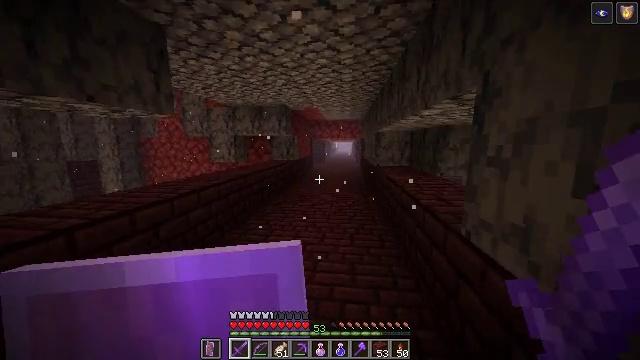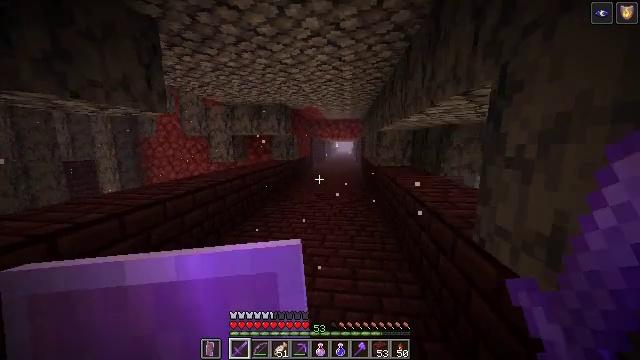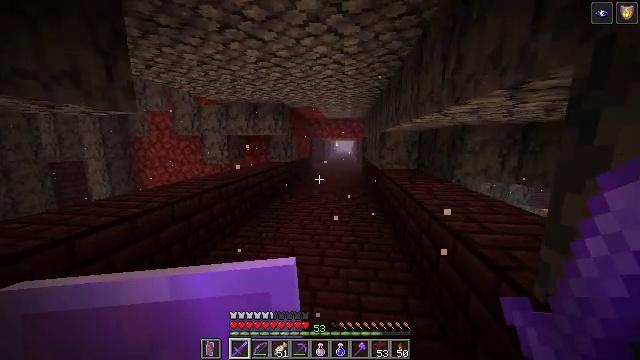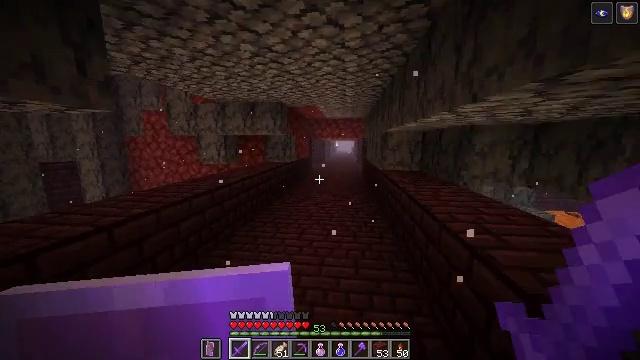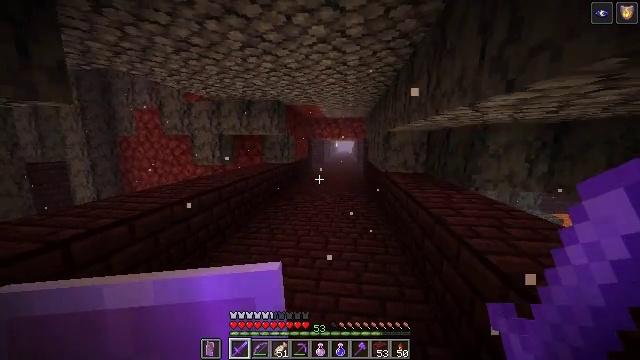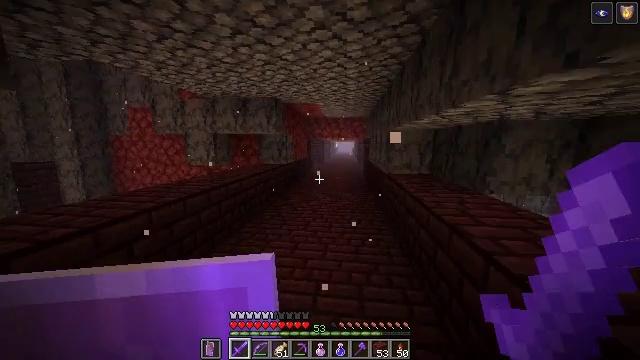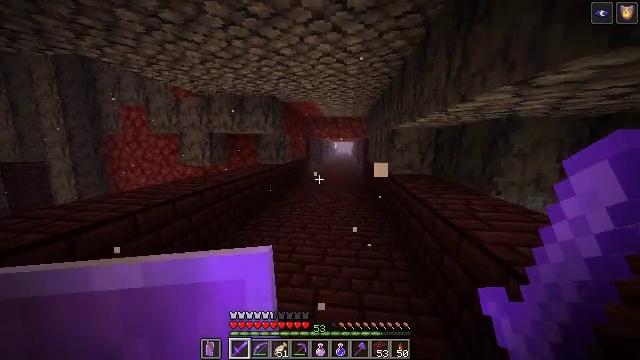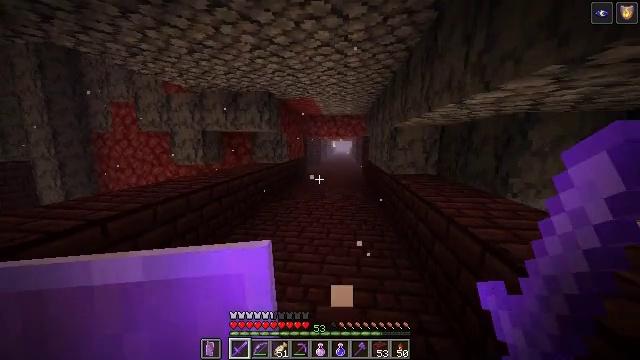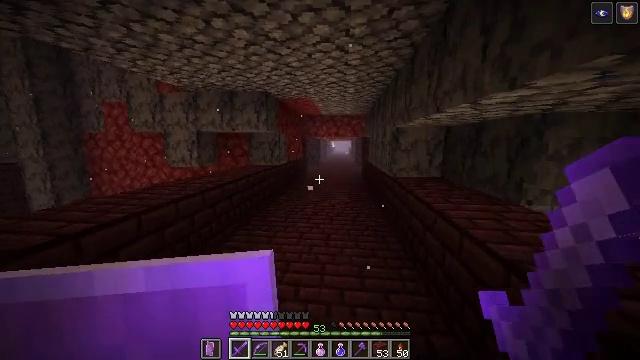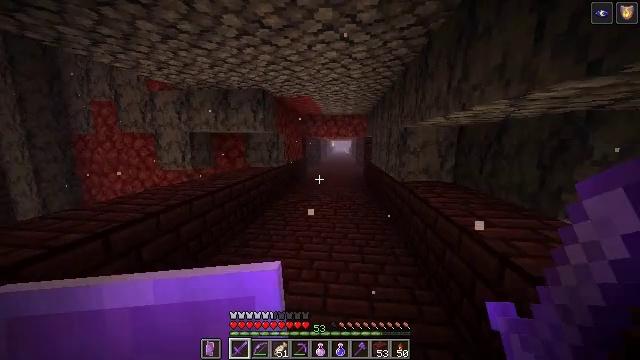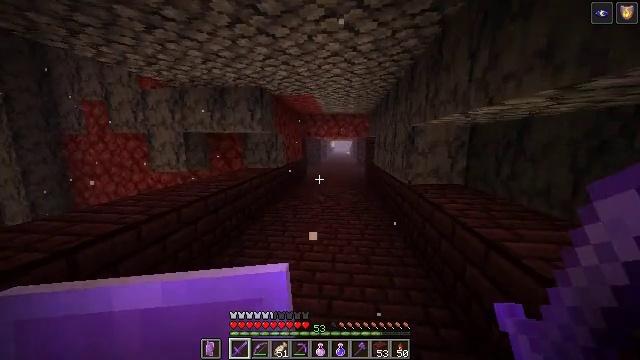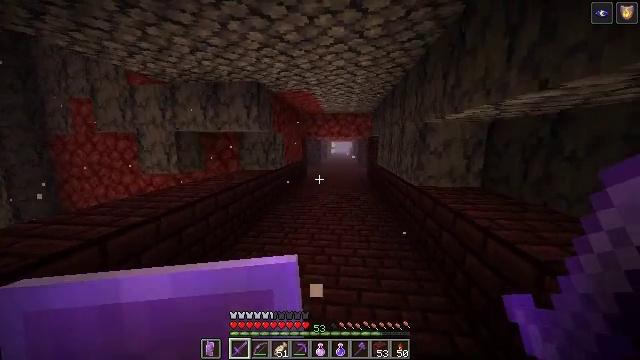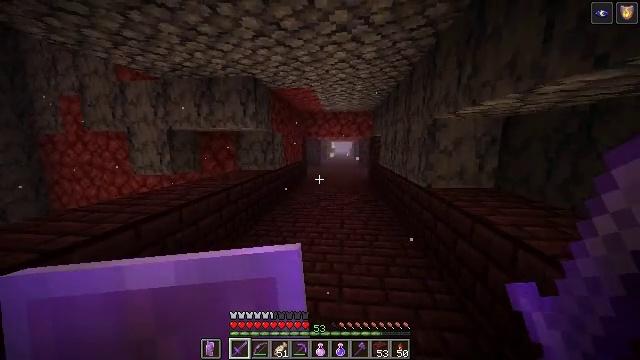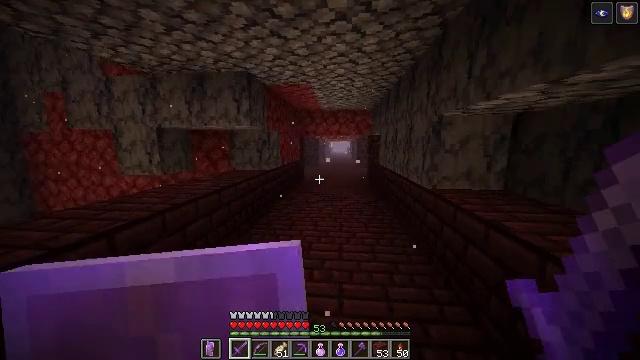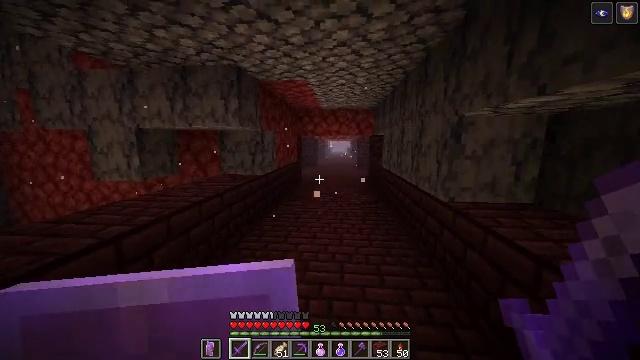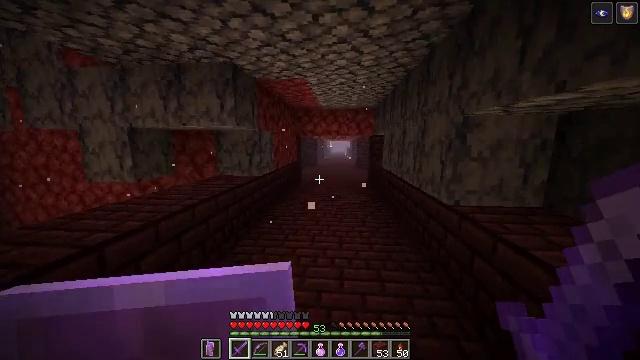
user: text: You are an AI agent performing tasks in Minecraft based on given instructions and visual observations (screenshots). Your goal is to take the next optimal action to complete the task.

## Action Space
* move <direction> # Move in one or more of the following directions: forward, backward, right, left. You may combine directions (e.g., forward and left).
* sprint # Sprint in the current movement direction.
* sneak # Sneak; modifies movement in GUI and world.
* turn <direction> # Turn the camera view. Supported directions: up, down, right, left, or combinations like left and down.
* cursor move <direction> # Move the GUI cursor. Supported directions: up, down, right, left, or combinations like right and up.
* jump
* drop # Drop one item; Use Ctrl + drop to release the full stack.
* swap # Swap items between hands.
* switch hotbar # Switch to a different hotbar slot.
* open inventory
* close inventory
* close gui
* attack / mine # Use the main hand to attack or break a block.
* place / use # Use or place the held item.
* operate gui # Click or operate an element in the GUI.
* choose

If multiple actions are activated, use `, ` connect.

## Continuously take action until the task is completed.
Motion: motion action
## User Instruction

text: Remove the fire source.
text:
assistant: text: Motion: move forward, sprint
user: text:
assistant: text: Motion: move forward, sprint
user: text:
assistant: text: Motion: move forward, sprint
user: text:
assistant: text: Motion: move forward, sprint
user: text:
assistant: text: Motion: move forward, sprint
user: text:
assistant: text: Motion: move forward, sprint
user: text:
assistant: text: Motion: move forward, sprint
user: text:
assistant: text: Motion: move forward, sprint
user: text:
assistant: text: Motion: move forward, sprint
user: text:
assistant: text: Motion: move forward, sprint
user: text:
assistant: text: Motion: move forward, sprint
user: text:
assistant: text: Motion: move forward, sprint
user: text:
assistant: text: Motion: move forward, sprint
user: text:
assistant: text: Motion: move forward, sprint
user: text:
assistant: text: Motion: move forward, sprint
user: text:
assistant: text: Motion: move forward, sprint
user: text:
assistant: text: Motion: move forward, sprint
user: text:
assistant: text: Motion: move forward, sprint
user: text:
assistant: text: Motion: move forward, sprint
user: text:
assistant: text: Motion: move forward, sprint
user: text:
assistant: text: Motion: move forward, sprint
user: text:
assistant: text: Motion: move forward, sprint
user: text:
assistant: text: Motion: move forward, sprint
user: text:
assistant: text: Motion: move forward, sprint
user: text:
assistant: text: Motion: move forward, sprint
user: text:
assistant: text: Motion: move forward, sprint
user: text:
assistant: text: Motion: move forward, sprint
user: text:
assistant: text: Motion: move forward, sprint
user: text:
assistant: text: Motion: move forward, sprint
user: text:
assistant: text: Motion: move forward, sprint